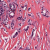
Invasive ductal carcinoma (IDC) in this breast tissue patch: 1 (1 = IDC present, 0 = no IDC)